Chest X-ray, PA view. Patient: 10 years old, sex M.
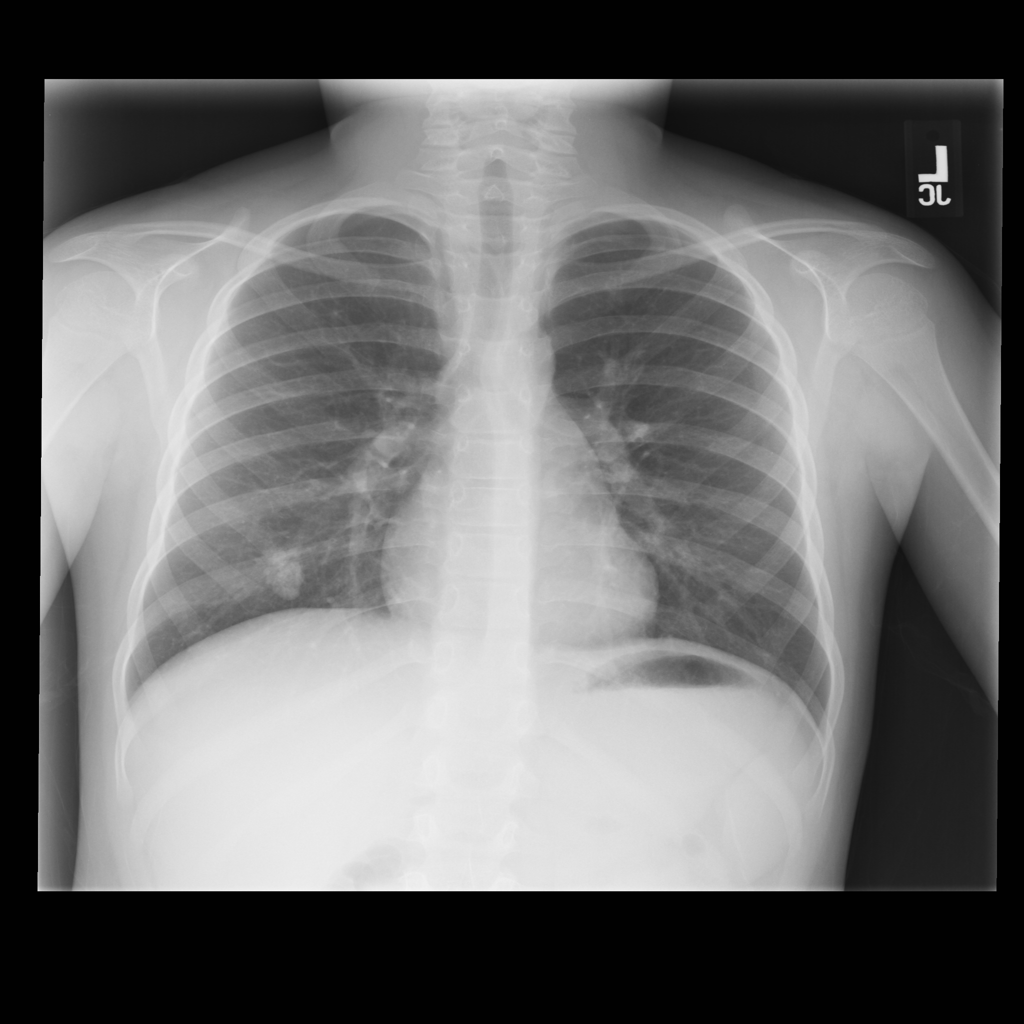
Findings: No Finding